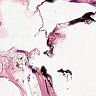
Metastatic tissue present: no